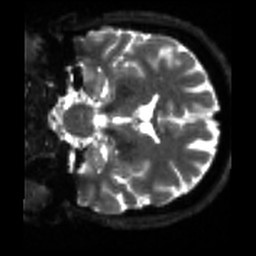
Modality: sbref
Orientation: coronal
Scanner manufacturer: siemens
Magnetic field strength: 3 T
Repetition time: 4 s
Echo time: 0.0594 s